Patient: sex M, age 57
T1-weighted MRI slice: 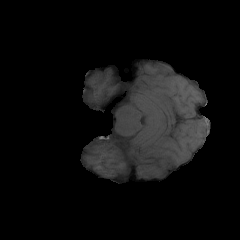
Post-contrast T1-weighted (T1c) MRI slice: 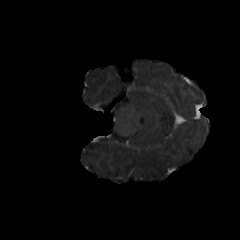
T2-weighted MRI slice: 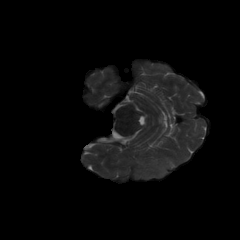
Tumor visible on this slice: yes
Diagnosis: Glioblastoma, IDH-wildtype
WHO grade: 4